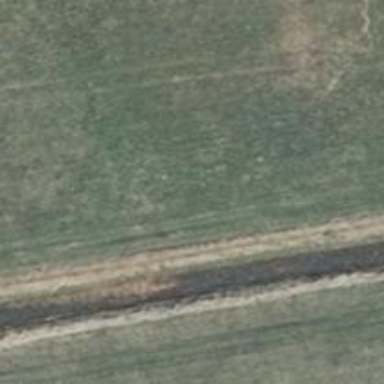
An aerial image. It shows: Power pole.